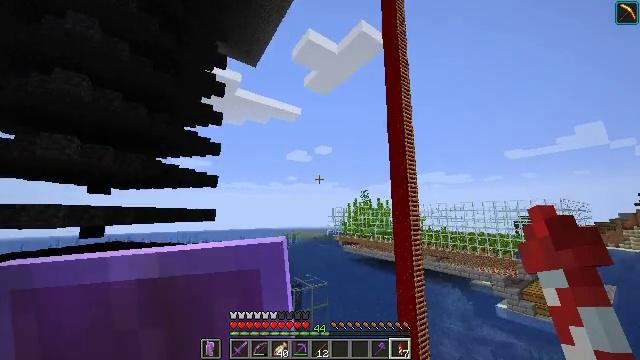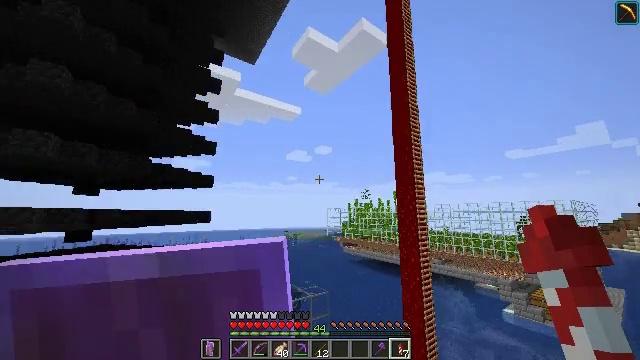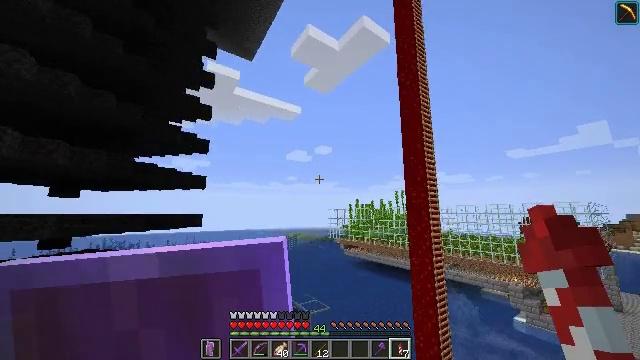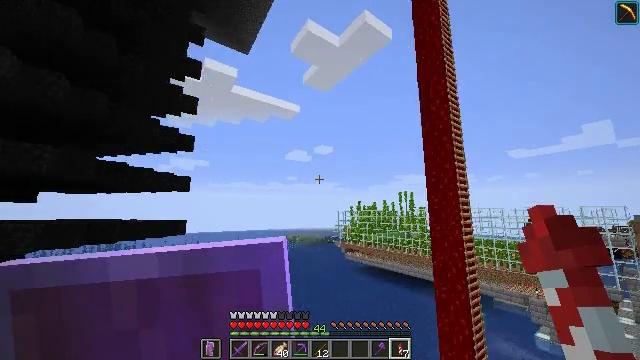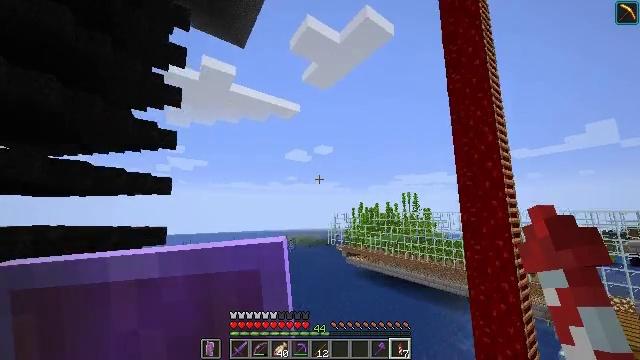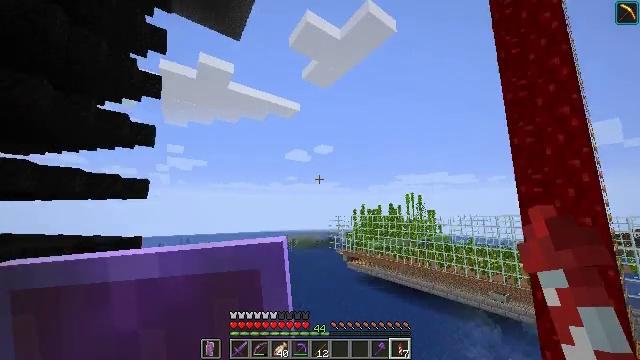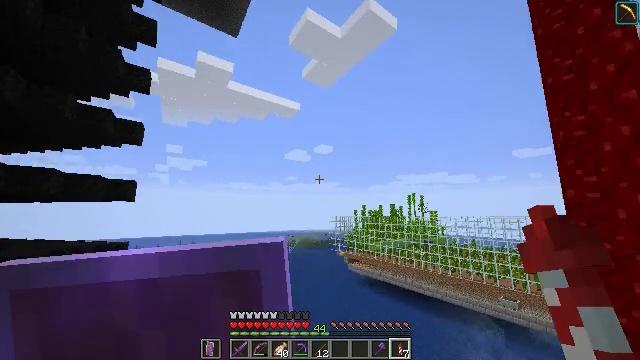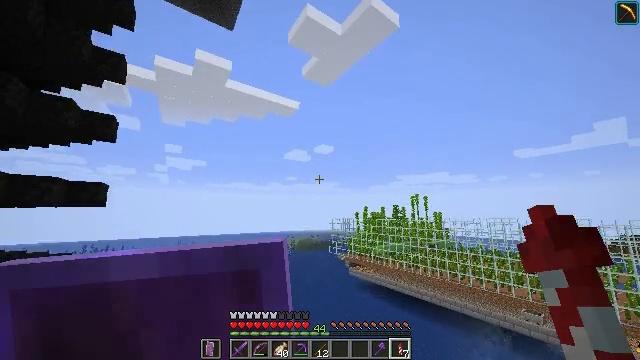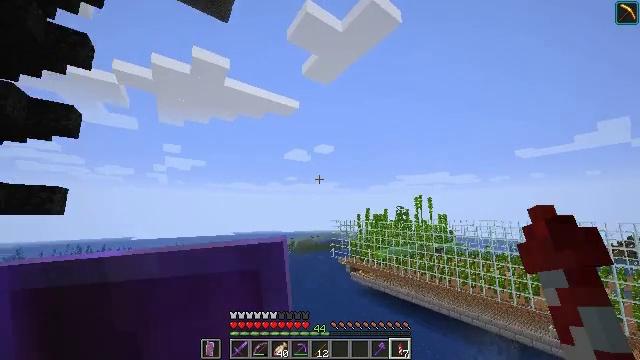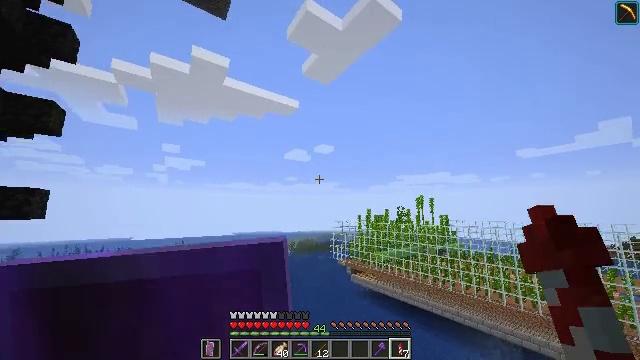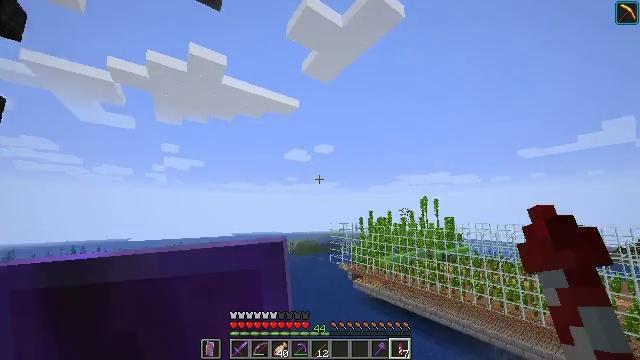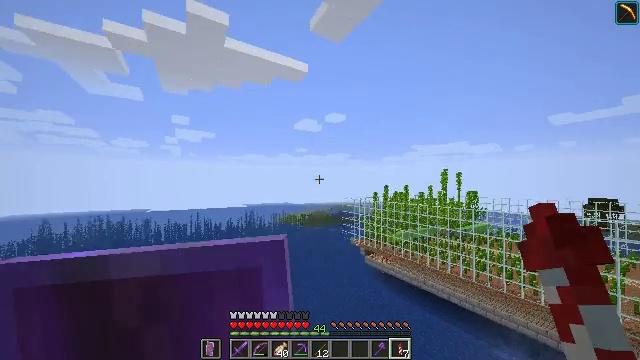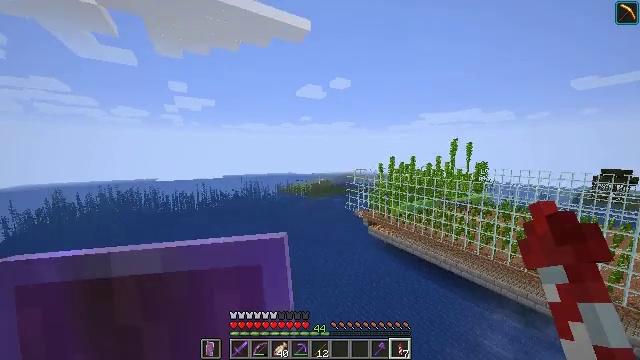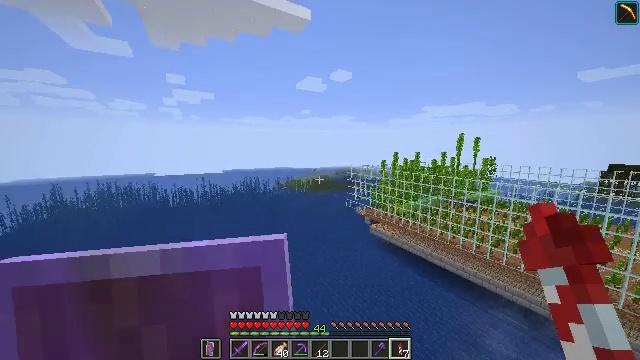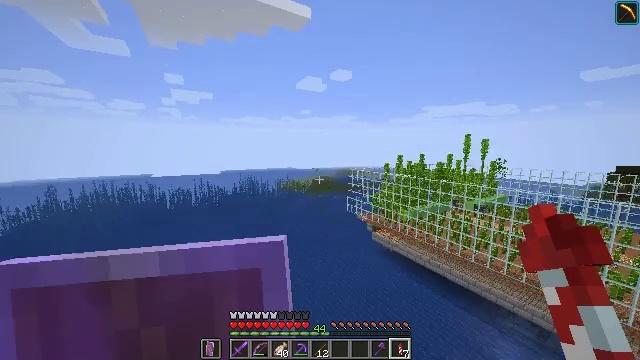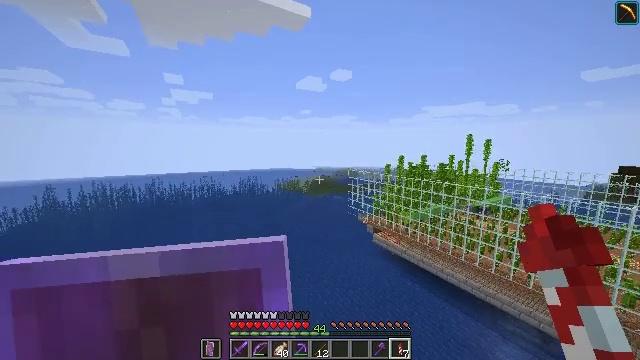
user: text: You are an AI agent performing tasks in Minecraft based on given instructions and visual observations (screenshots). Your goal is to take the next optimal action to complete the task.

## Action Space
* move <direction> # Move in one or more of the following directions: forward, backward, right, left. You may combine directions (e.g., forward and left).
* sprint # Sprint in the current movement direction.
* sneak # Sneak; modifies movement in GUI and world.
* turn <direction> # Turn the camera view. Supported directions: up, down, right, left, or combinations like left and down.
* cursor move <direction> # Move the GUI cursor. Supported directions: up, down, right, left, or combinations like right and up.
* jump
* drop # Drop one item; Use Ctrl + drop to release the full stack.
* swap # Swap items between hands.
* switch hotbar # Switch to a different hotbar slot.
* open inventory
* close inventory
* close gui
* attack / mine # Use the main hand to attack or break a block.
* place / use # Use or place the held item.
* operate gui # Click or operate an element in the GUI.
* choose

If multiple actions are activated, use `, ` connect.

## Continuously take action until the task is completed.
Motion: motion action
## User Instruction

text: Gather clay blocks.
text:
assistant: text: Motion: move forward, sprint
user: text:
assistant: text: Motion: move forward, sprint
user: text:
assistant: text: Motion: move forward, sprint
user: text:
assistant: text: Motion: move forward, sprint
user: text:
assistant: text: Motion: move forward, sprint
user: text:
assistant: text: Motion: move forward, sprint
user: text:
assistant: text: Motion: move forward, sprint
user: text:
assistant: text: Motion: move forward, sprint
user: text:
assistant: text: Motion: move forward, sprint
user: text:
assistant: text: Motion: move forward, sprint
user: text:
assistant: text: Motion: move forward, sprint, turn left and down
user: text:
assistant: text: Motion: move forward, sprint, turn left and down
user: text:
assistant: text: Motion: move forward, sprint, turn down
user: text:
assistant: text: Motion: move forward, sprint
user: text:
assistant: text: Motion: move forward, sprint
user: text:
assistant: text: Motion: move forward, sprint
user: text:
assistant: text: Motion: move forward, sprint
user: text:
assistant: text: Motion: move forward, sprint
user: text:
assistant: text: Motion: move forward, sprint, turn down
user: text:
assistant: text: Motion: move forward, sprint, turn down
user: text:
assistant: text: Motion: move forward, sprint
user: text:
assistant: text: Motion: move forward, sprint
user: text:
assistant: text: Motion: move forward, sprint
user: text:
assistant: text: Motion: move forward, sprint
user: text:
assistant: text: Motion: move forward, sprint
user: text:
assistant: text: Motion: move forward, sprint
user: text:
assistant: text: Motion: move forward, sprint
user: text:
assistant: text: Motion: move forward, sprint
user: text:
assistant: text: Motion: move forward, sprint
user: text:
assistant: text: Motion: move forward, sprint